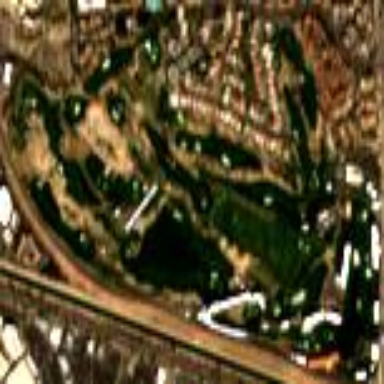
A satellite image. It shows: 18-hole golf course situated within leisure land.